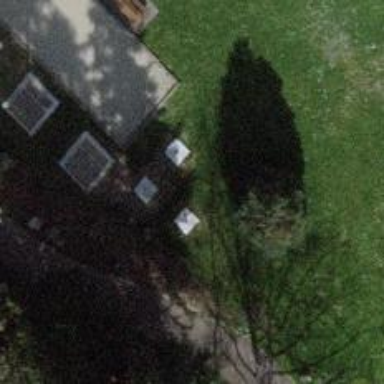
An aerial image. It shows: Barbecue facility.